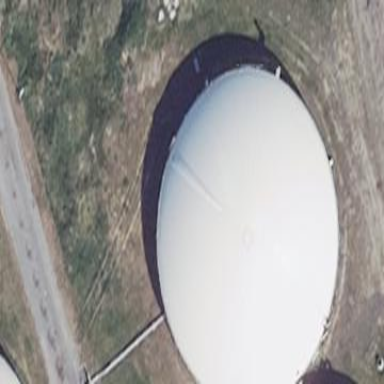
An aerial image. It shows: Storage tank with man-made structure.